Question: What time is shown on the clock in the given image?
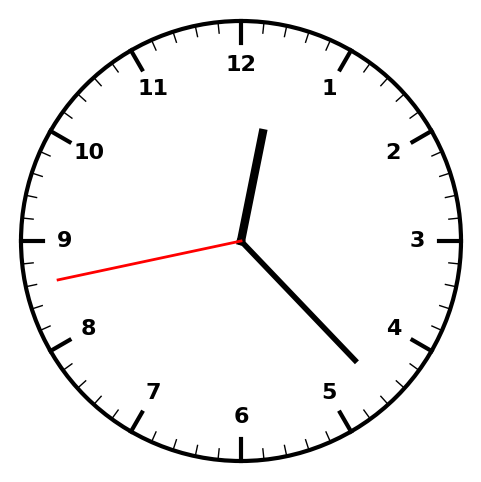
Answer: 12:22:43